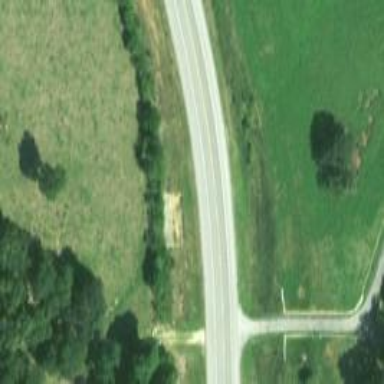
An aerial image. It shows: Primary highway.